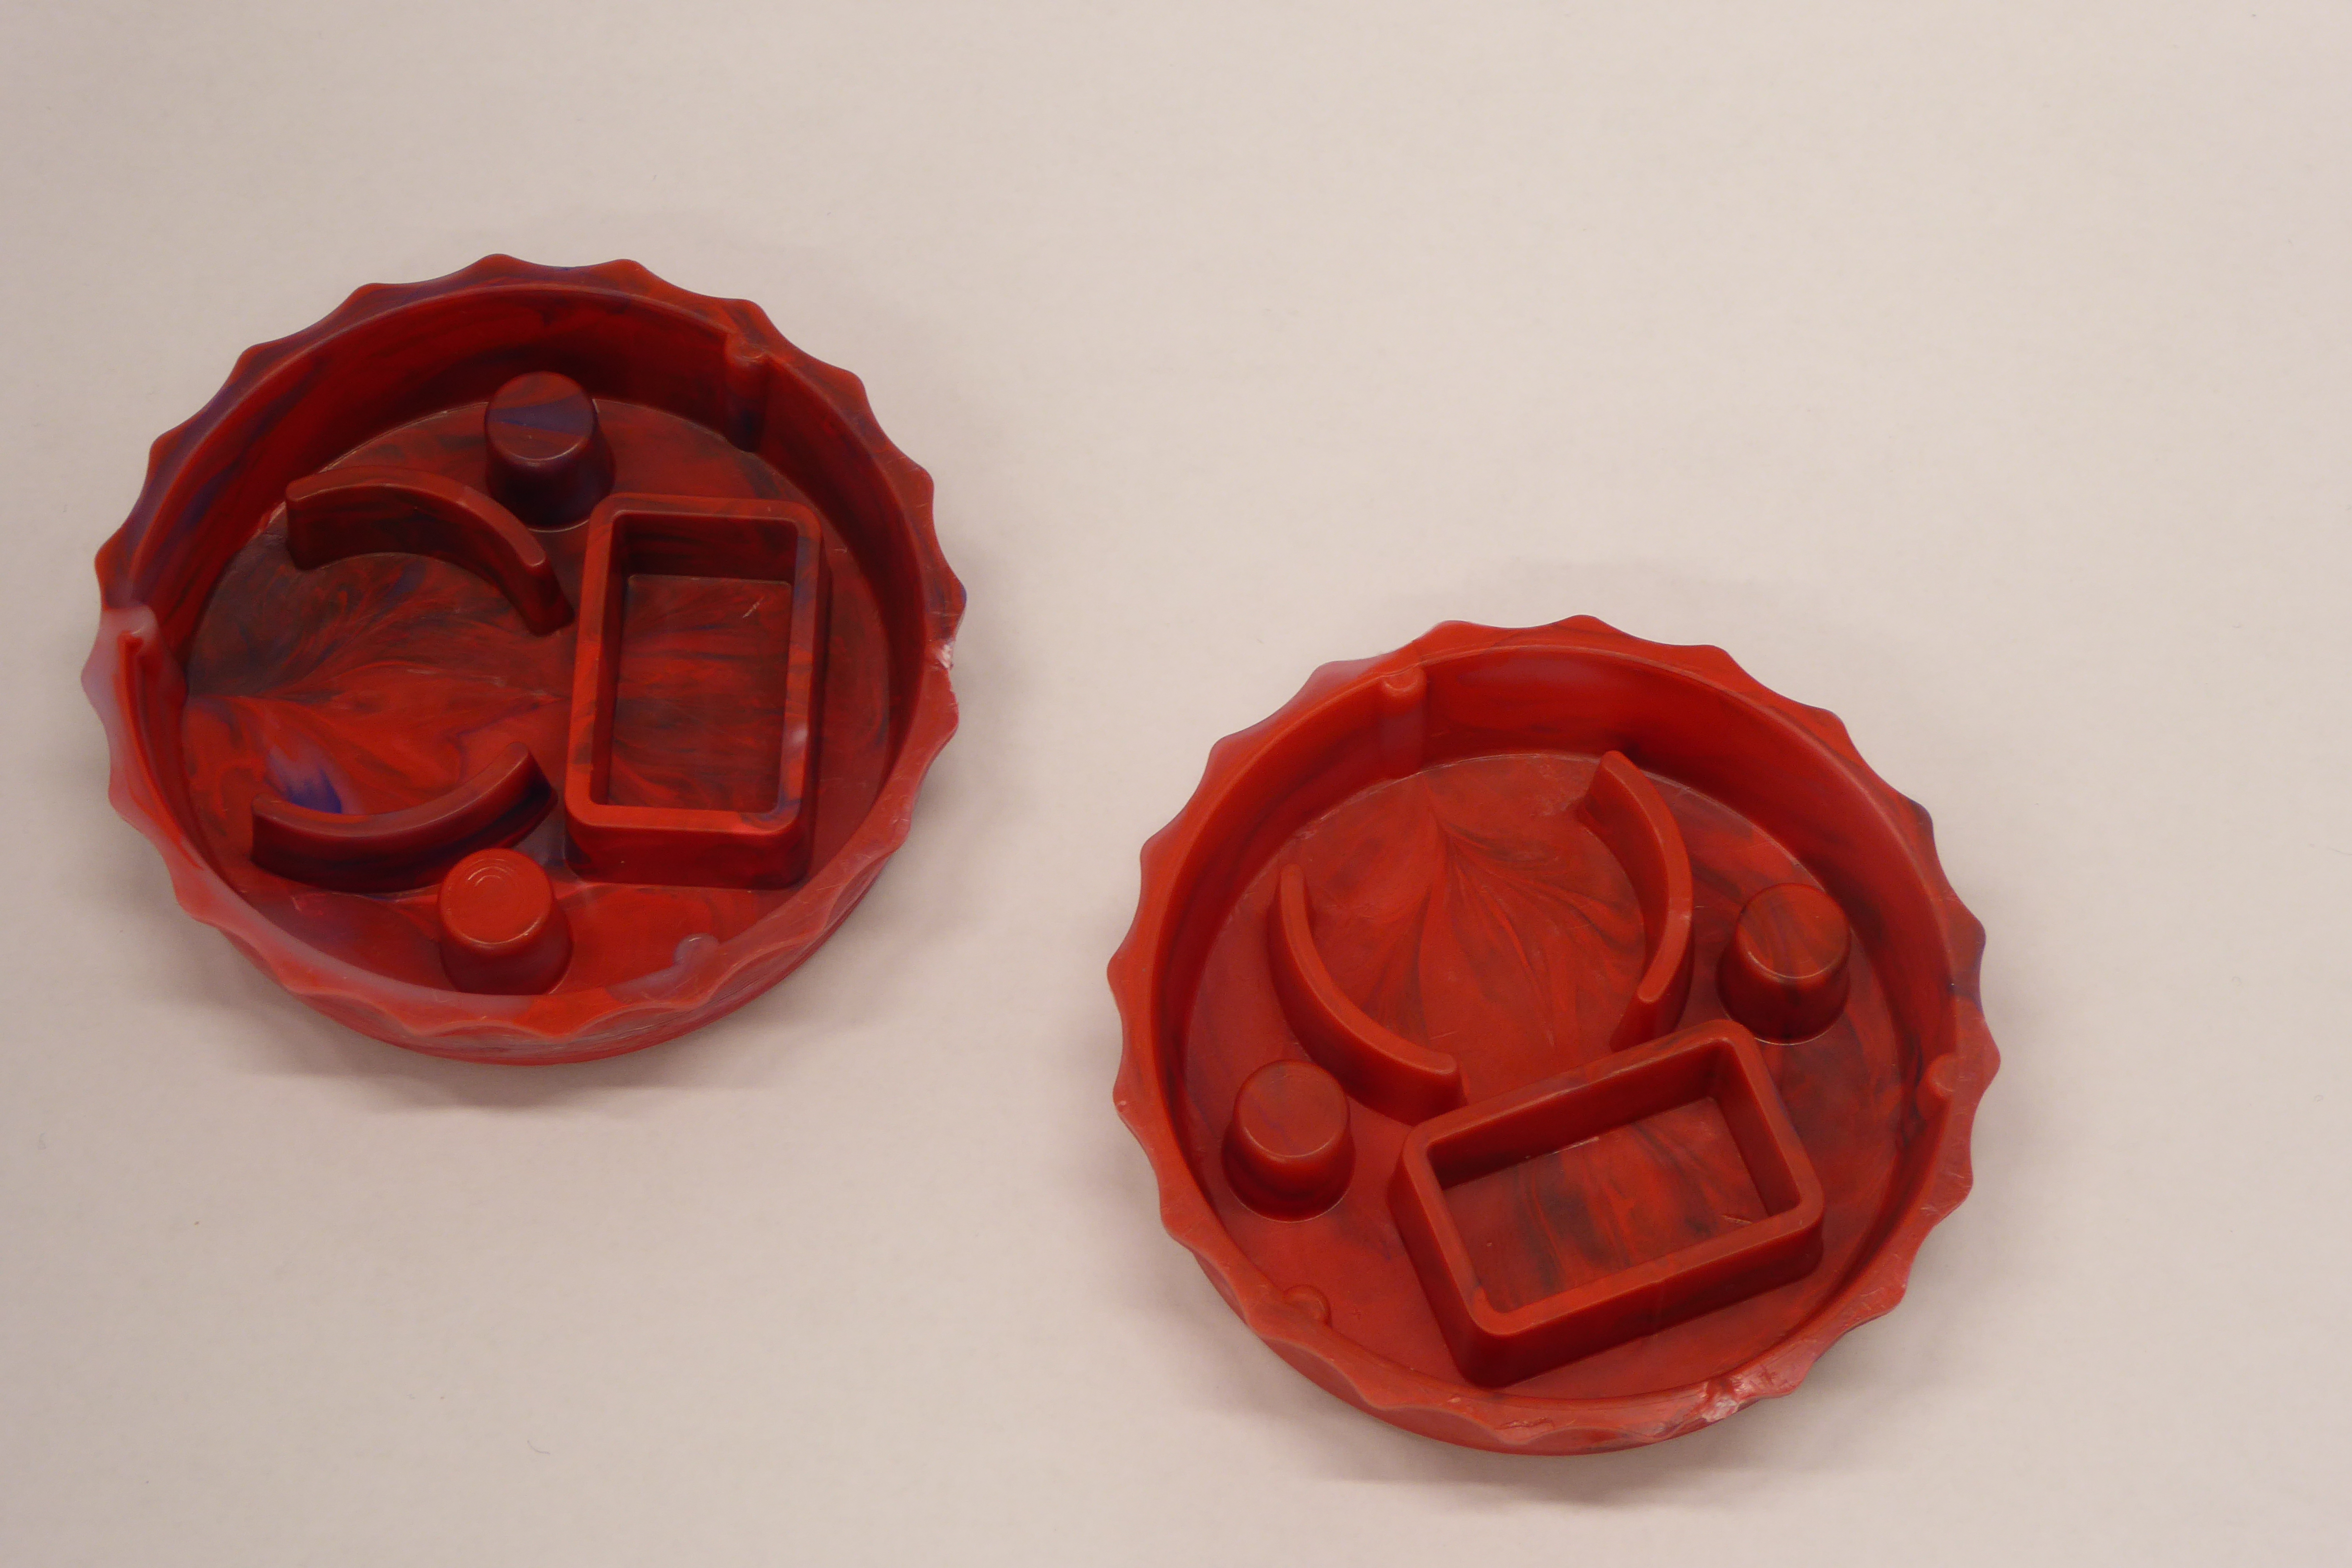
Label: Bottle Opener - Cover